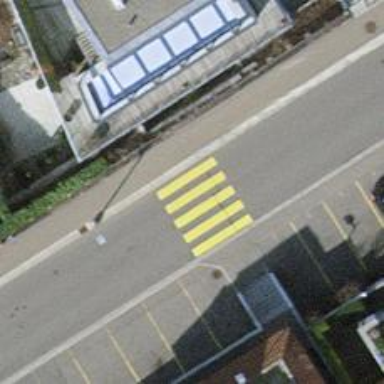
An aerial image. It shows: Marked crossing on the road.